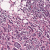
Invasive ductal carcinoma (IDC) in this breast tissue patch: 1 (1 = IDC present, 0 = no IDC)